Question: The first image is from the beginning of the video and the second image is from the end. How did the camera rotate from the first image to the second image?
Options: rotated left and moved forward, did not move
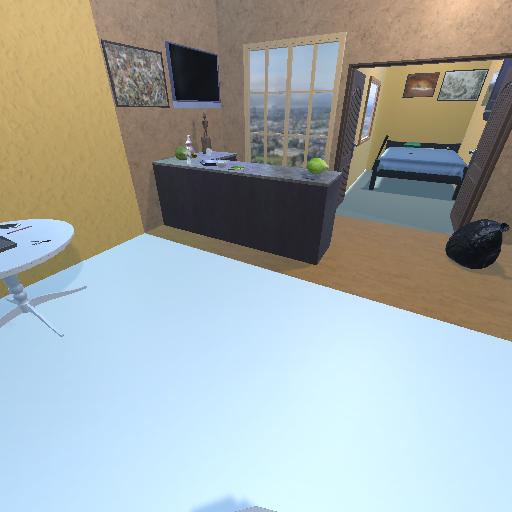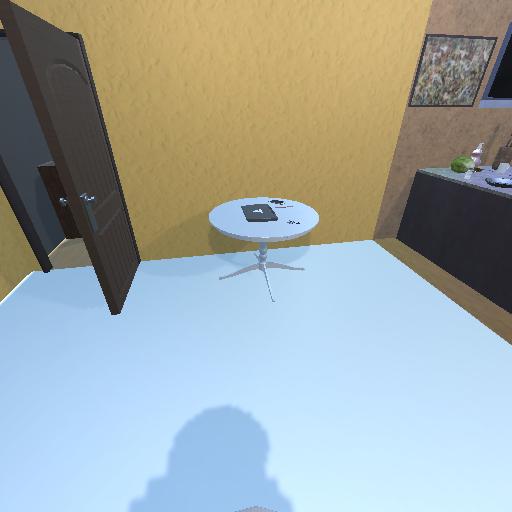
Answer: rotated left and moved forward